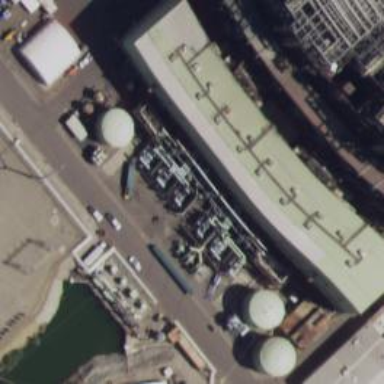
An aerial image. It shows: Generator powered by steam turbine.